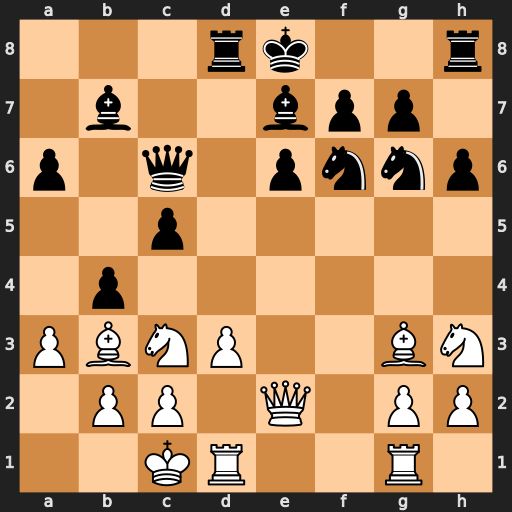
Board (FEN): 3rk2r/1b2bpp1/p1q1pnnp/2p5/1p6/PBNP2BN/1PP1Q1PP/2KR2R1
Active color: w
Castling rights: k
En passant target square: -
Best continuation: Ba4 bxc3 Bxc6+